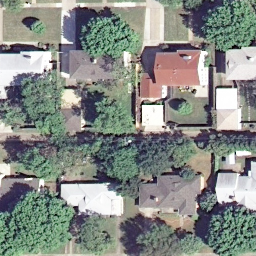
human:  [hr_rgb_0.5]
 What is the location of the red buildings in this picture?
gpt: upper right